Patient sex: F
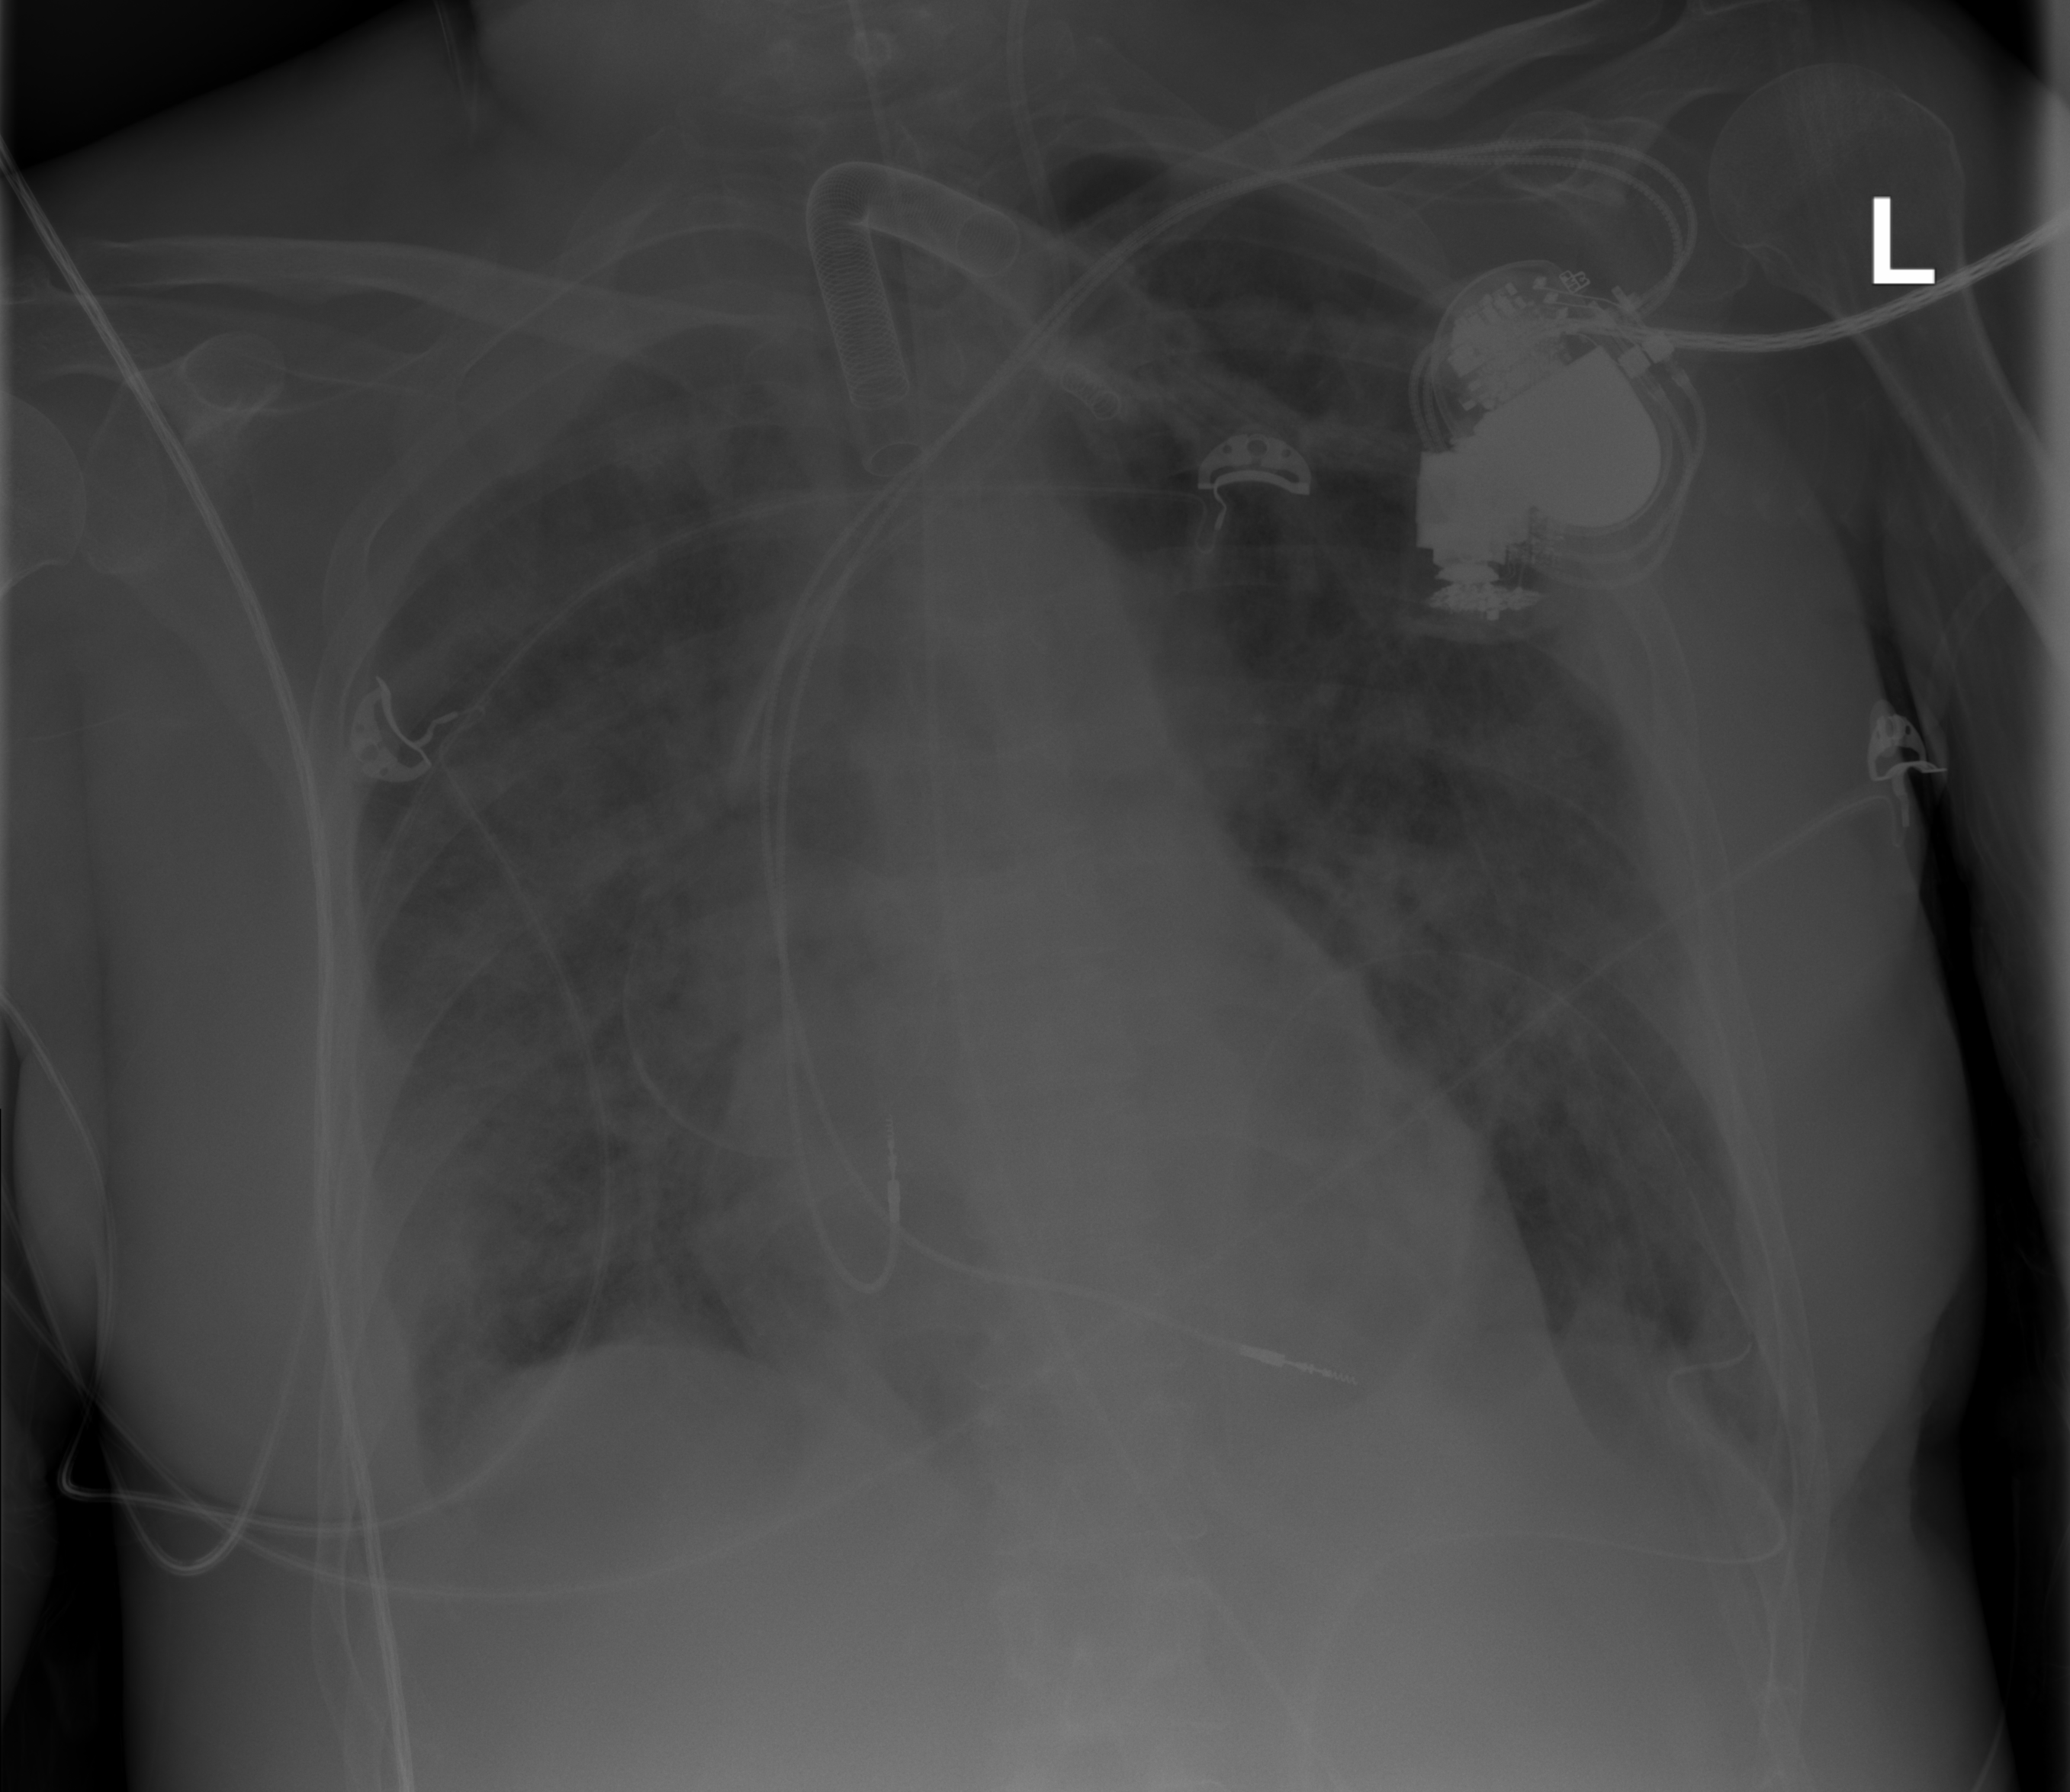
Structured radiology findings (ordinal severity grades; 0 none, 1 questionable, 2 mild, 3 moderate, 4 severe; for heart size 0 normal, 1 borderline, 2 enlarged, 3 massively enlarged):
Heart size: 0
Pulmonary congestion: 3
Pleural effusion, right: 2
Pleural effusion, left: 2
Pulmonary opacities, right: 3
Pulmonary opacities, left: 0
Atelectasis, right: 2
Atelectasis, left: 2